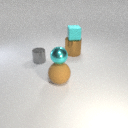
large brown rubber sphere to the right of small gray metal cylinder